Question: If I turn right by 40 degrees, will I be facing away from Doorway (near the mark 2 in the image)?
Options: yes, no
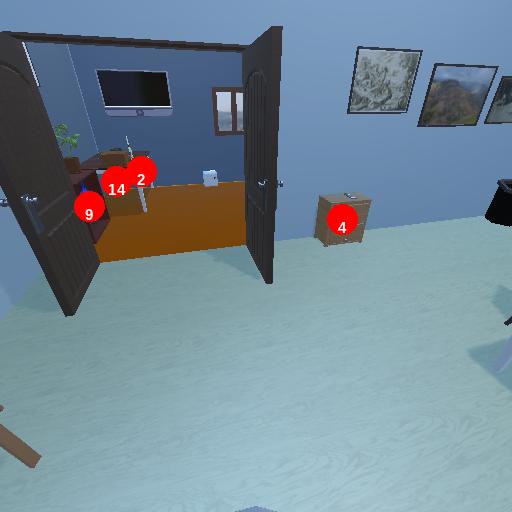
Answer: yes